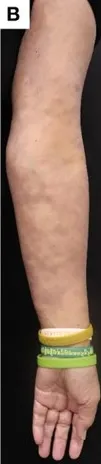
Left forearm.
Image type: radiology (x_ray)